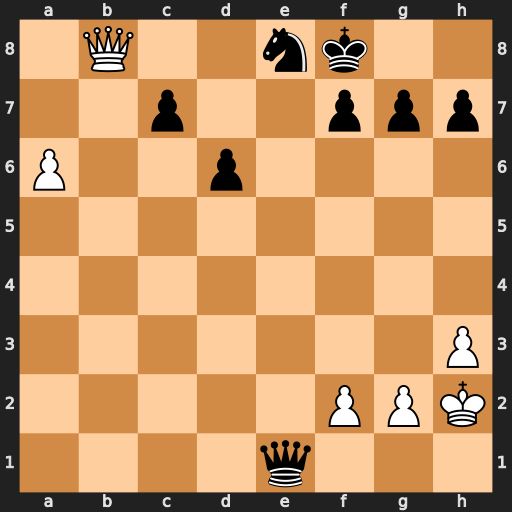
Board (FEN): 1Q2nk2/2p2ppp/P2p4/8/8/7P/5PPK/4q3
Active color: w
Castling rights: -
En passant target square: -
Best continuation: a7 Qxf2 a8=Q